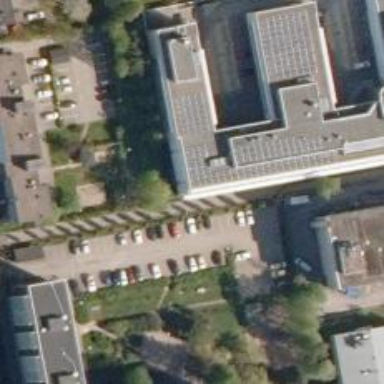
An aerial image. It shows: Office building.